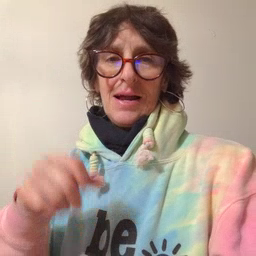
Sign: smile